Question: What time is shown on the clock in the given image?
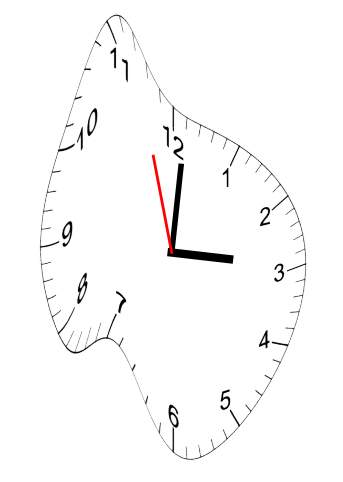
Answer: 03:00:57